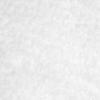
Label: no_change